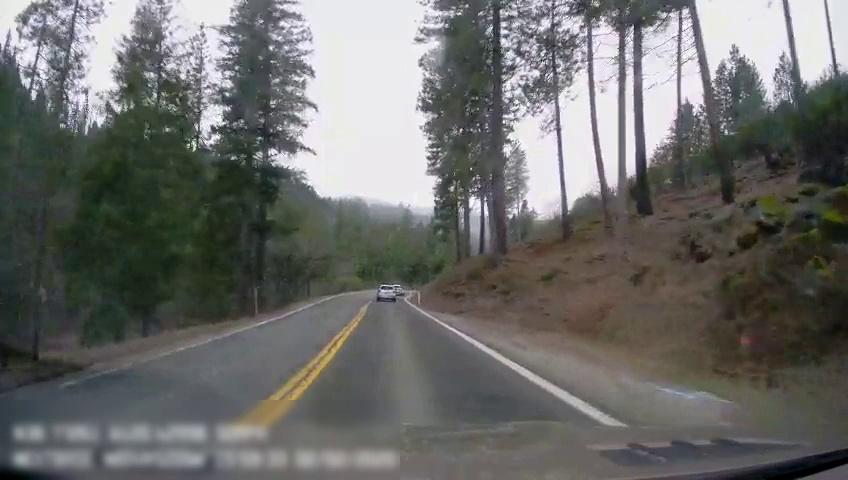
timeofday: Day
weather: Cloudy
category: Drivable Space
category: Vehicles | SUV
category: Vehicles | SUV
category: Lanes | Alternate Lane
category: Lanes | Current Lane
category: Lanes | Opposite Lane
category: Lanes | Opposite Lane